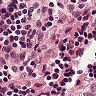
Metastatic tissue present: no